Field crop: maize
Growth stage: 2
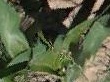
Species: maize